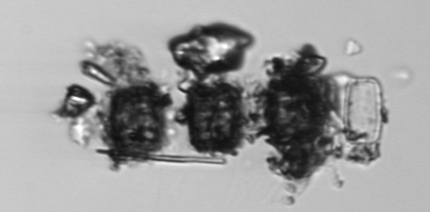
Label: Thalassiosira_TAG_external_detritus